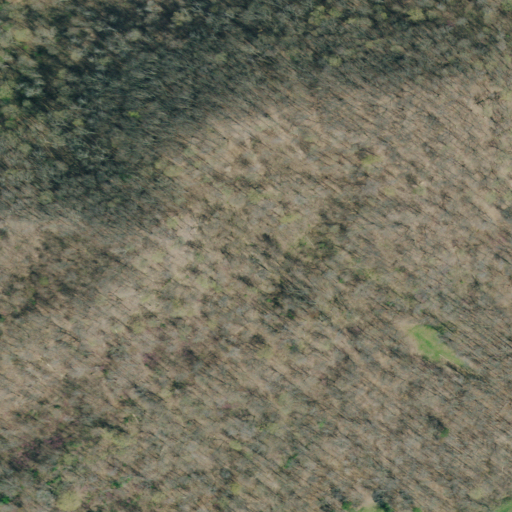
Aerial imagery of mountain in Tennessee named Zachs Knob containing only deciduous forest